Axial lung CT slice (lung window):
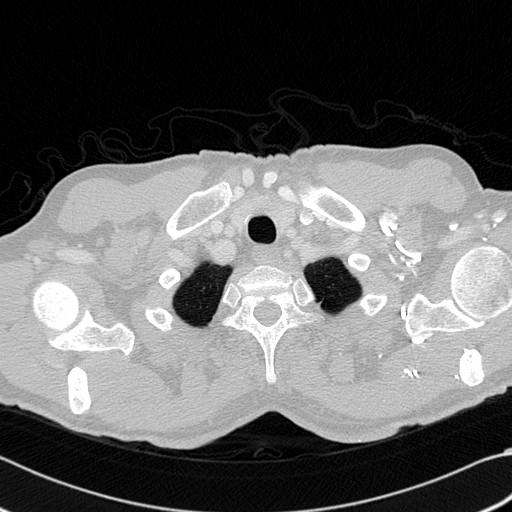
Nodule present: no